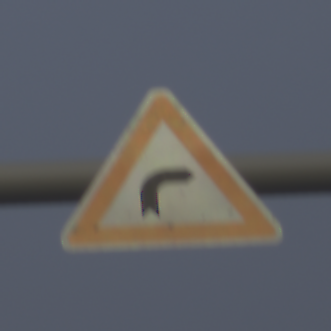
Verkehrszeichen: KurveRechts
Umgebung: Outdoor, Nature
Tageszeit: SunriseSunset
Wetter: Overcast
Licht: Natural
Jahreszeit: NotSpecified
Kontrast: LowContrast